Interaction volume radius: 5 \u00c5
Interaction volume height: 20 \u00c5
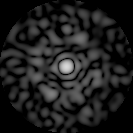
Disorder parameter: 0.8699